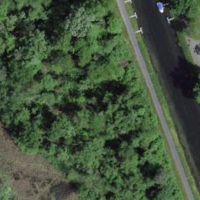
EUNIS habitat code: 25
Species observed at this site:
Tachybaptus ruficollis
Abramis brama
Corylus avellana
Sambucus nigra
Aegithalos caudatus
Schoenoplectus lacustris
Nasturtium officinale
Milvus migrans
Mergus merganser
Calopteryx splendens